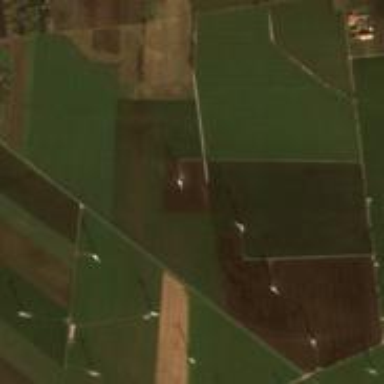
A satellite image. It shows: Picturesque farmland scene.